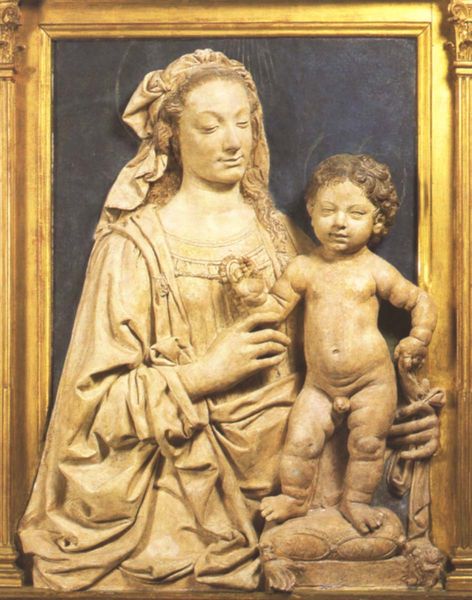
Titel: Madonna mit dem Kind
Künstler: Andrea del Verrocchio
Institution: Florenz, Bargello
Schlagwörter: blau, dunkel, hand, nackt, umhang, finger, frau, hintergrund, kleid, licht, schwarz, säulen, blick, schleier, falten, halten, rahmen, stehen, stein, hände, kirche, gewand, gold, haare, halbfigur, lange haare, mantel, stehend, kind, mutter, locken, keramik, lächeln, relief, liebe, italien, zwei, haltung, baby, kissen, kopftuch, büste, festhalten, kontrapost, penis, religion, steht, christus, jesus, jesus christus, segen, segnen, heiliger, maria, madonna, mutter gottes, sohn, josef, spielzeug, speck, erlöser, toskana, liebevoll, muter, gottesmutter, segensgestus, schlecht, messias, gottessohn, gwand, sohn gottes, unsere liebe frau, heilige maria, christkind, segnungsgestus, stulptur, christkönig, heilland, erretter, jesus von nazaret, gottesgebärerin, maria von nazaret, haarelocken